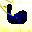
Label: 6